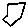
Label: hexagon